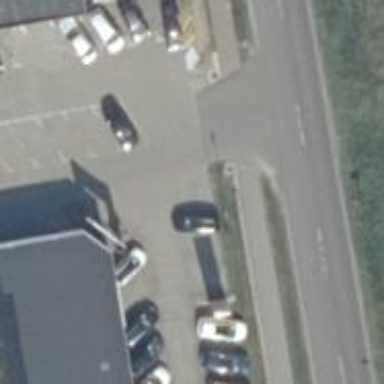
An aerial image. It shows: Parking aisle designated as service road.